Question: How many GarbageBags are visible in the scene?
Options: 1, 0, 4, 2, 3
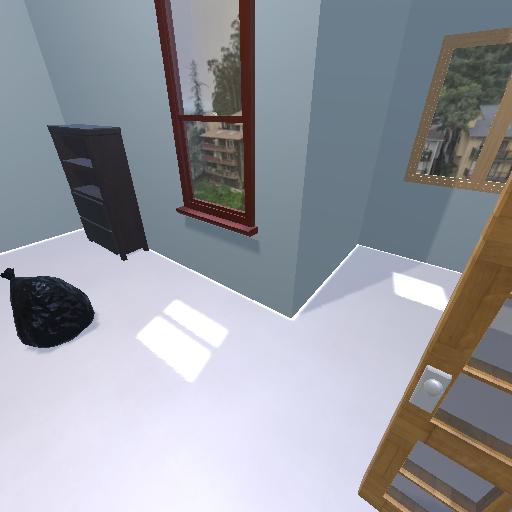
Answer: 1